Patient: sex F, age 71
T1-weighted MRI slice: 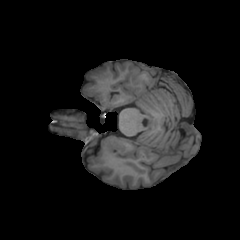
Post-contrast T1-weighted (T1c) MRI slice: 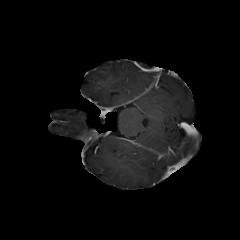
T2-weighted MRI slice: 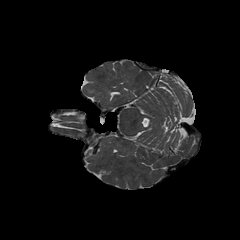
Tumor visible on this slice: no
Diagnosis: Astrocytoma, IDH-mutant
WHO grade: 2